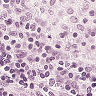
Metastatic tissue present: no